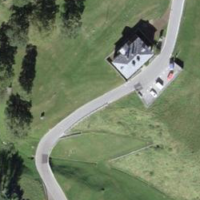
EUNIS habitat code: 24
Species observed at this site:
Cervus elaphus
Turdus merula